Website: bh-photo
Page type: customer-info-address
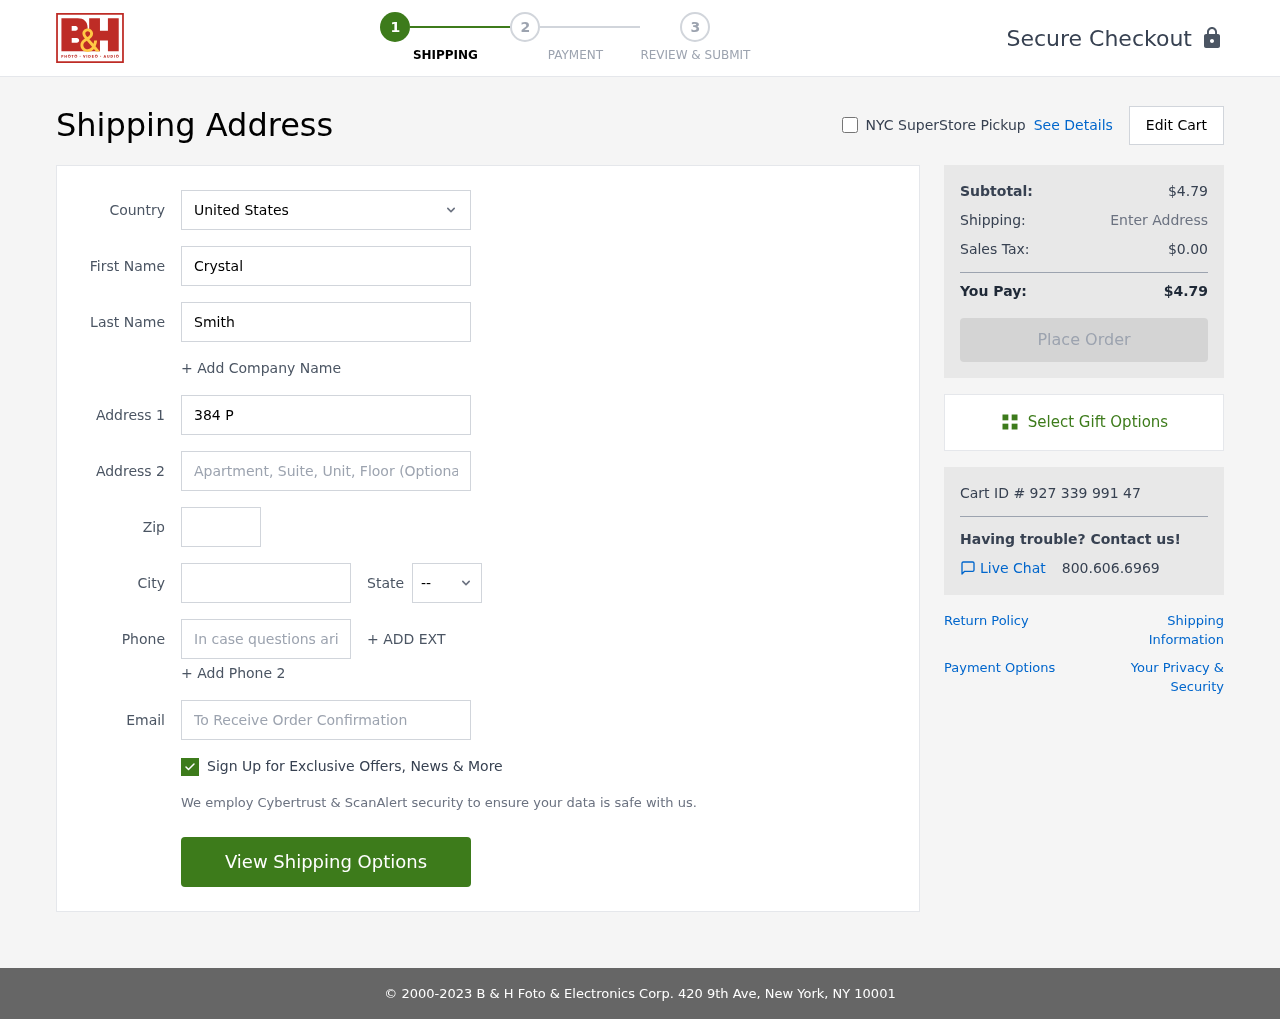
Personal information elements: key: PII_CITY
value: Sarahland
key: PII_COUNTRY
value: United States
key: PII_EMAIL
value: crystalsmith@hotmail.com
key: PII_FIRSTNAME
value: Crystal
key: PII_LASTNAME
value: Smith
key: PII_PHONE
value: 8277867615
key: PII_POSTCODE
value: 51712
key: PII_STATE_ABBR
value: MS
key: PII_STREET
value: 384 Philip Road
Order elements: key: ORDER_SUBTOTAL
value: $4.79
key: ORDER_TAX
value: $0.00
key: ORDER_TOTAL
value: $4.79
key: ORDER_ID
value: Cart ID # 927 339 991 47